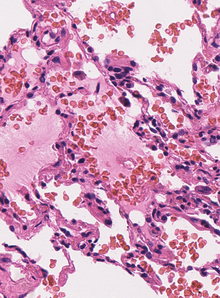
Tumor epithelial tissue: no
Tumor-associated stroma tissue: no
Normal tissue: yes